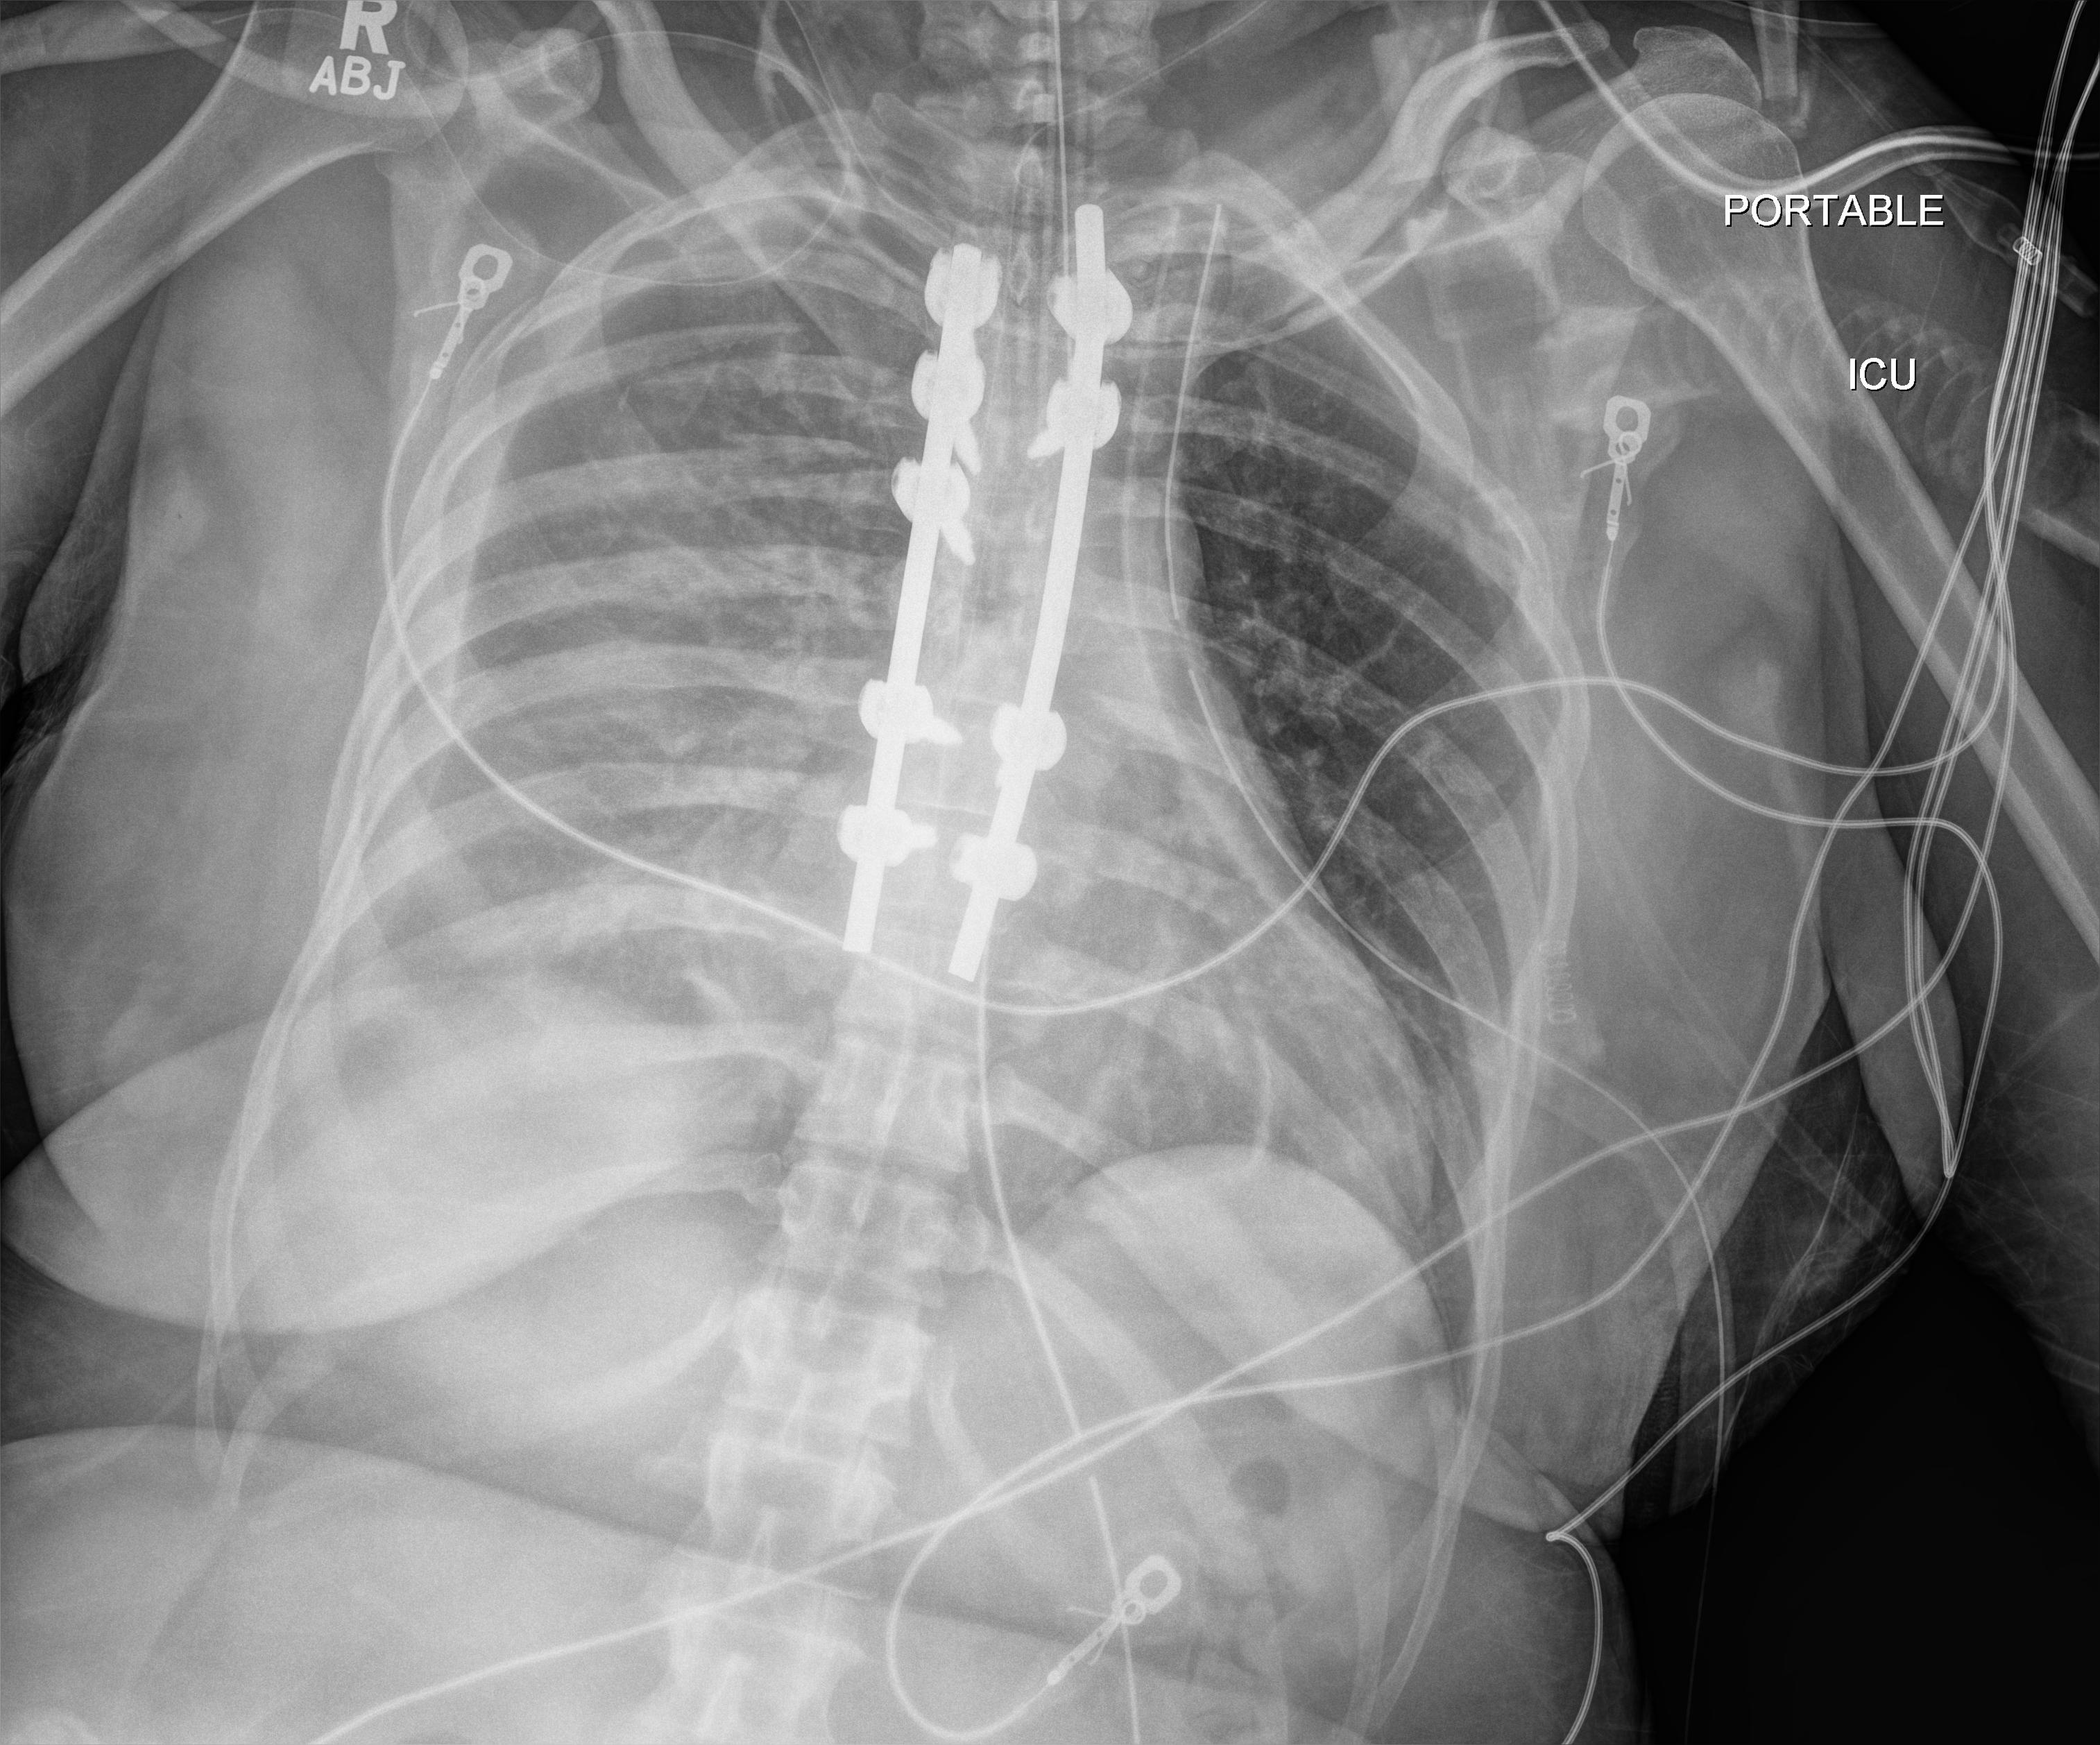
View: AP
Implant manufacturer: orthofix firebird